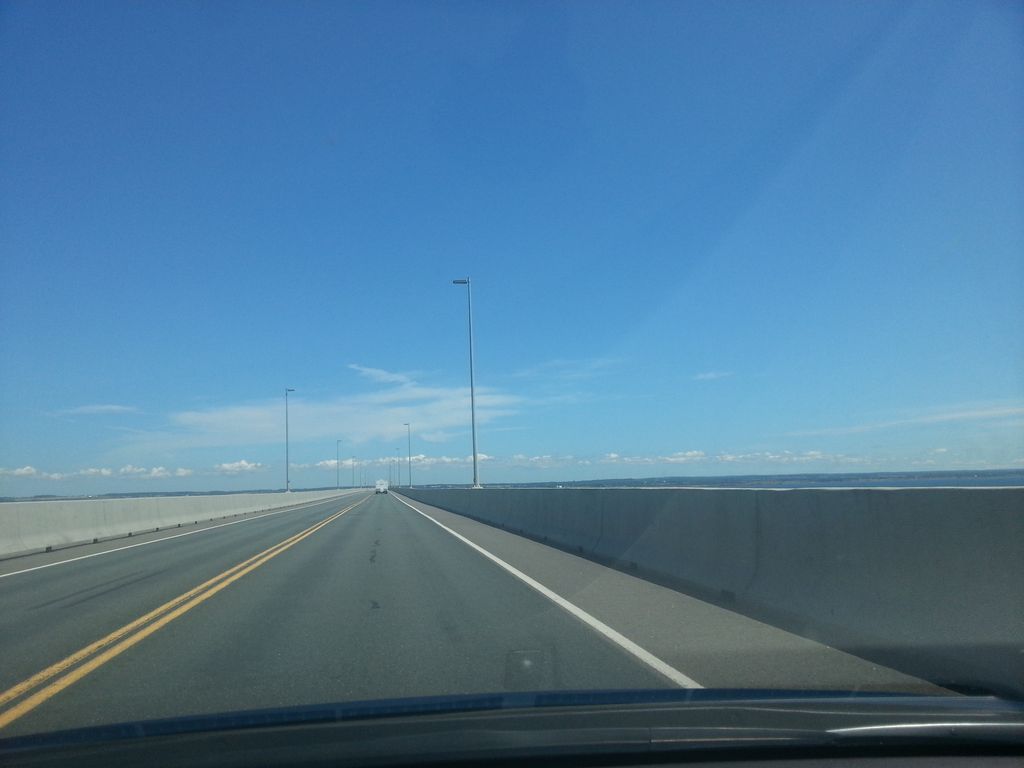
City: charlottetown